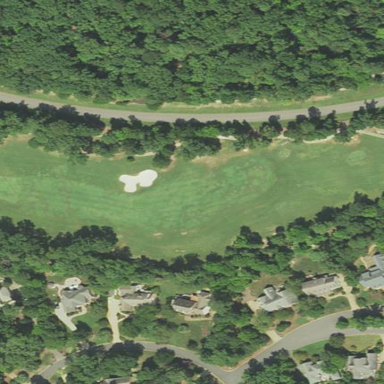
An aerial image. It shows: Area of rough grass used for golf.